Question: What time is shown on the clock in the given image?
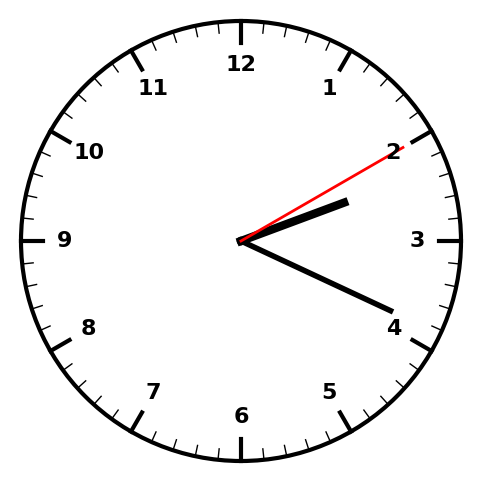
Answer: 02:19:10